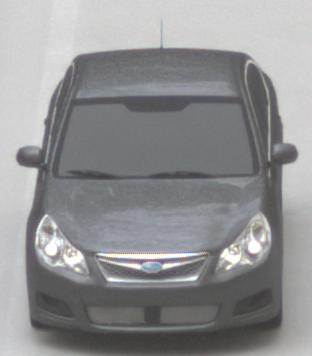
Make: Subaru
Model: Legacy 2.0R
Detailed model: Legacy (IV) Limousine
Model produced from: 2007/09
Model produced until: 2008/10
Doors: 4
Color: gray
Road condition: dry road
Daytime: morning or afternoon
Contrast: low contrast